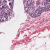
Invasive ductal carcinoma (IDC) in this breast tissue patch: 0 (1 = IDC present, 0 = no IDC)